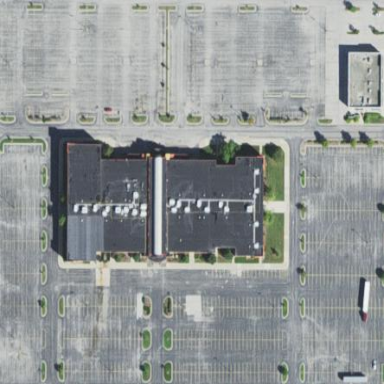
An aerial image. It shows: Cinema located in retail building.